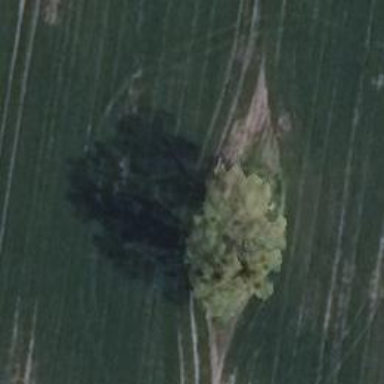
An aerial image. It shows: Deciduous broadleaved tree.